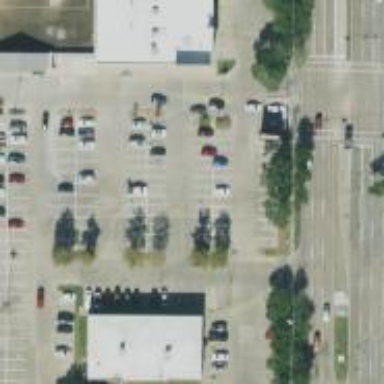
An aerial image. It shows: Parking space is available.